Question: I have a web page (see <URL>, the circles are produced by CSS. For IE8 and below, the circles are rendered as .PNG files because these browsers cannot generate the circles using CSS.
My problem is that although my conditional formatting correctly serves the .PNG files when IE8 or below is found, the Javascript which should then be called to remove the div's containing the CSS-generated circles doesn't remove the div's. The result is that you see the artifacts in the screenshot below. The artifacts are the text contained within the div's that in turn contain the CCS declarations. Can anyone please tell me what I'm doing wrong?
I've tried the following, but in all cases the artifacts remain:
1. use jQuery to call .empty() on the div's as you see in the code block below
2. set the div's inner HTML to "" by using plain Javascript to call document.getElementById("advisers-css-image").innerHTML="" and document.getElementById("industry-css-image").innerHTML=""
3. Call document.getElementById("advisers-css-image").style.visibility="hidden" and document.getElementById("industry-css-image").style.visibility="hidden"

'''
<script type="text/javascript" src="http://code.jquery.com/jquery-1.9.1.min.js"></script>
<script type="text/javascript" src="http://code.jquery.com/ui/1.9.2/jquery-ui.min.js"></script>
<!--[if lt IE 9]>
<div class="advisers display-inline-block">
<a href="#" id="advisers-png-image">
<img src="images/advisers220x220.png?format=300w" alt="">
</a>
</div>
<div class="display-inline-block">
<a href="#" id="industry-png-image">
<img src="images/industry220X220.png?format=300w" alt="">
</a>
</div>
<script type="text/javascript">
$( "#advisers-css-image" ).empty();
$( "#industry-css-image" ).empty();
$( "#advisers-circle-text" ).empty();
$( "#industry-circle-text" ).empty();
</script>
<![endif]-->
<a href="#" id="advisers-css-image">
<div id="advisers-circle-text "class="circle display-inline-block hovershadow advisers advisers-box-shadow text">Professional
advisers</div>
</a>
<a href="#" id="industry-css-image">
<div id="industry-circle-text"class="circle display-inline-block hovershadow industry industry-box-shadow">Industry</div>
</a>
'''
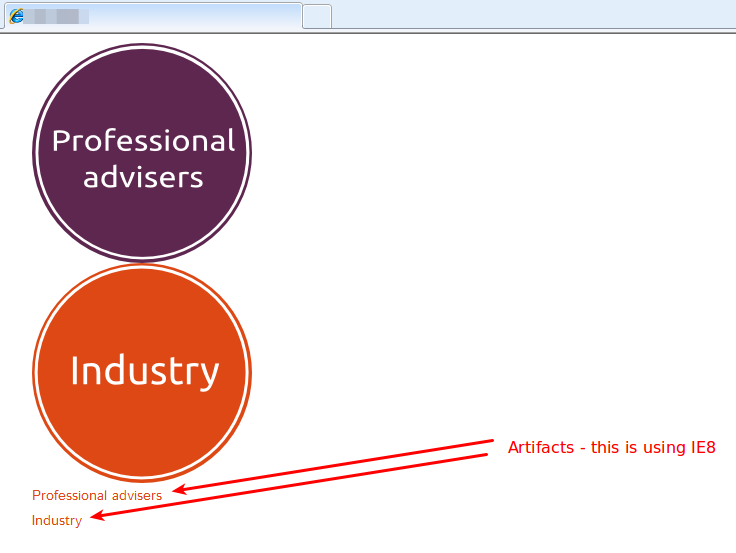
Answer: As @Scott pointed out, the problem is that your scripts are executing before the HTML is rendered. You can move the script to above the HTML, or execute it at DOM-ready.
This should do the trick:
'''
<script>
$(function(){
$('#advisers-css-image, #industry-css-image').remove();
});
</script>
'''